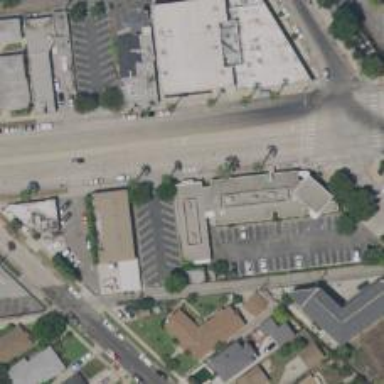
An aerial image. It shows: Healthcare clinic.